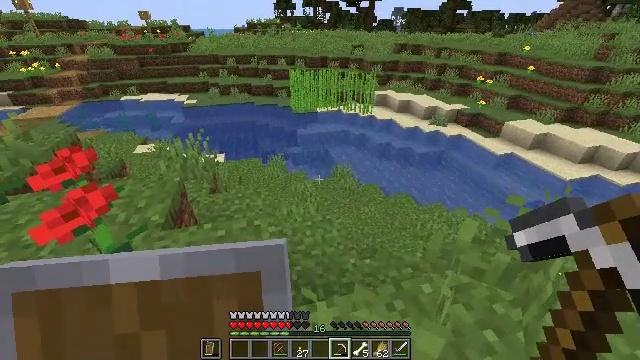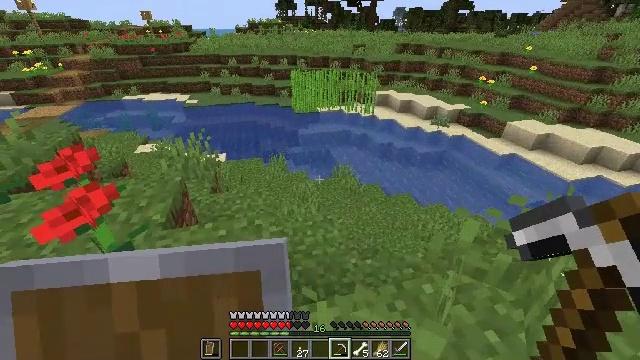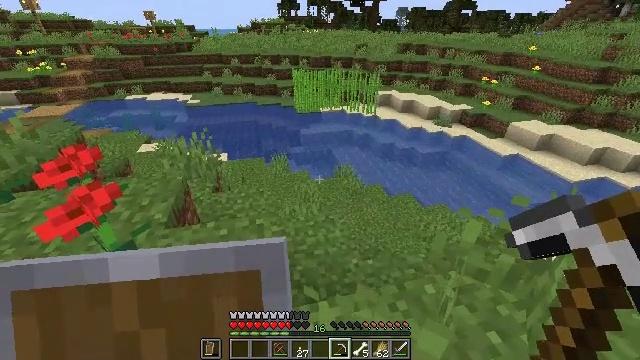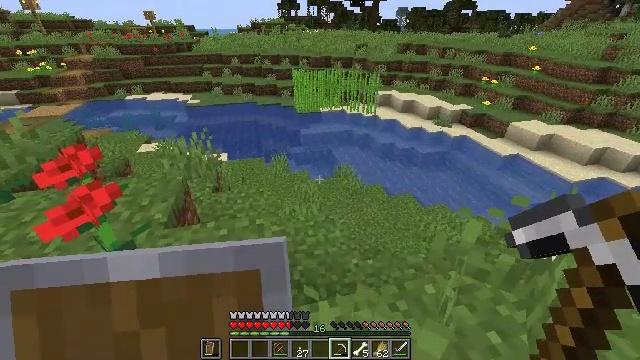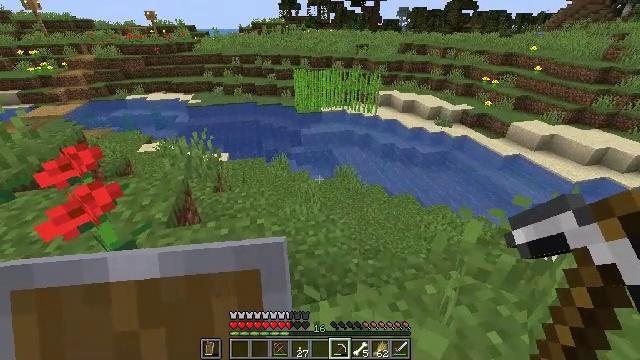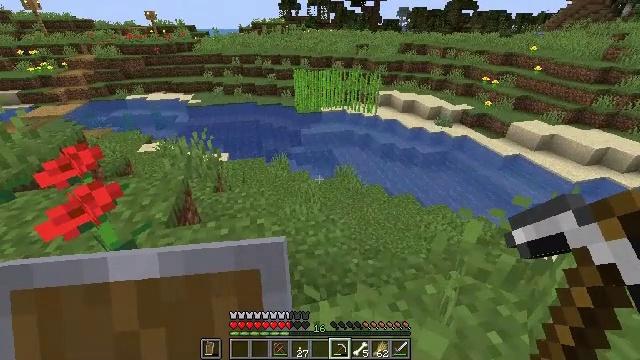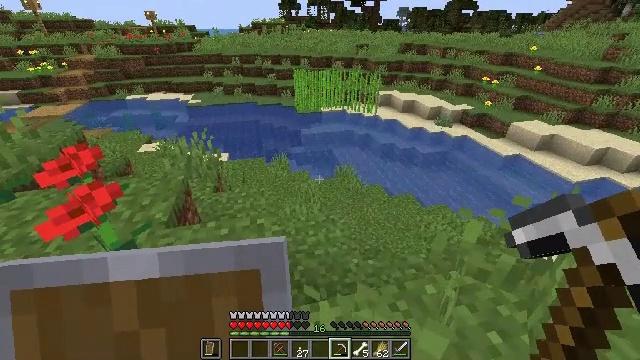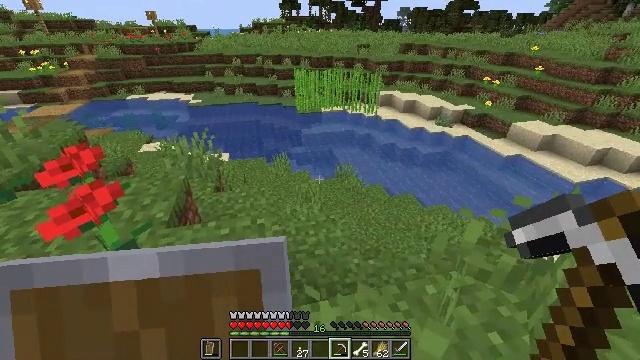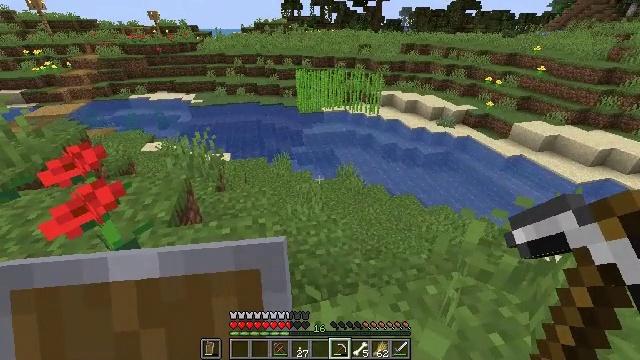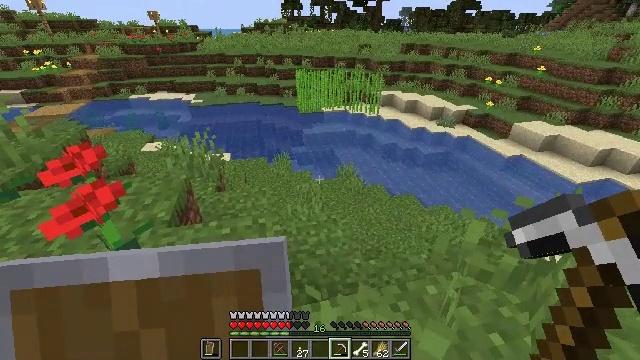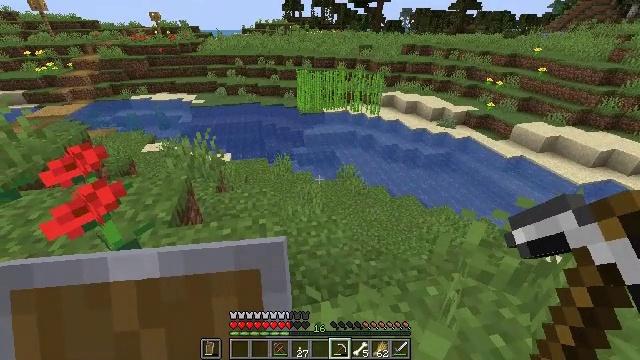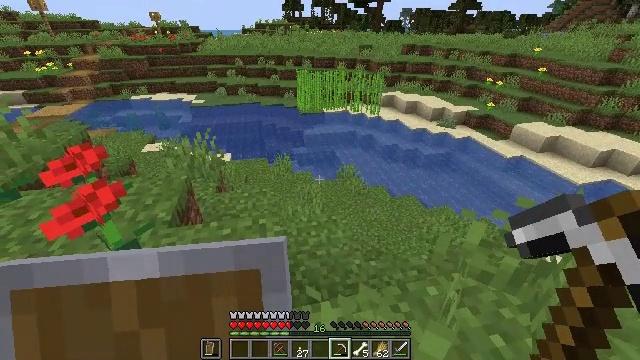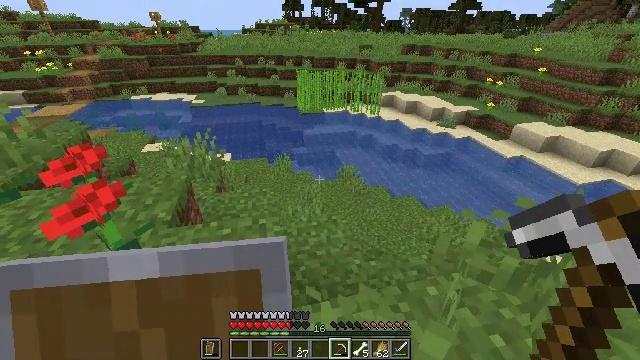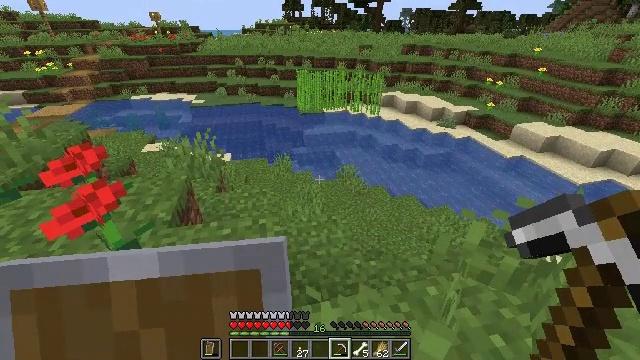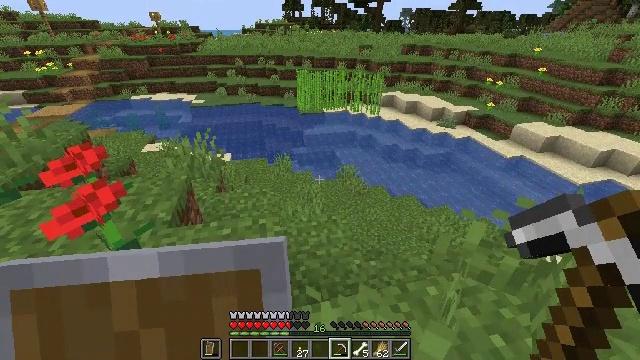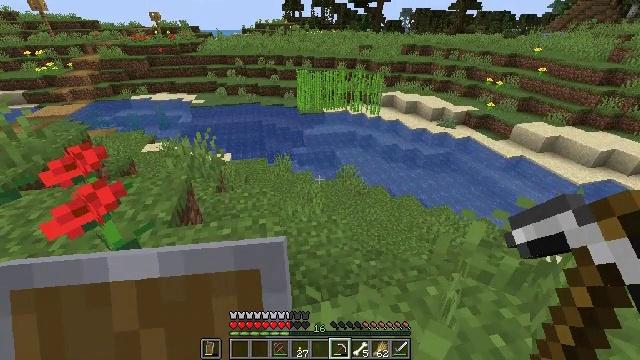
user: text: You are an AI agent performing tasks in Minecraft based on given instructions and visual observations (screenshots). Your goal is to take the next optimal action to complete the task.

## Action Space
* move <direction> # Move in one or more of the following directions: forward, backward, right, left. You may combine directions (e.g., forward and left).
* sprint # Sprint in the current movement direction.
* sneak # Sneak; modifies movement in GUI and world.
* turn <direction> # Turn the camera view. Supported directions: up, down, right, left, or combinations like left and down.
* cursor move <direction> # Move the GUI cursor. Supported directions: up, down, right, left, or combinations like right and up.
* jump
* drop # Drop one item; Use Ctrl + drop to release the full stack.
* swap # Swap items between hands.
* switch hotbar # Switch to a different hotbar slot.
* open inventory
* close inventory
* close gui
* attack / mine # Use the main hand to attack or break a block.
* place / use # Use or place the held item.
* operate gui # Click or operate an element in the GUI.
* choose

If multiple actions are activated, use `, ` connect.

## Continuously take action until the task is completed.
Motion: motion action
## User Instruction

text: Collect the bell.
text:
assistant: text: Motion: no_op
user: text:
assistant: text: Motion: no_op
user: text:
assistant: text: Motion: no_op
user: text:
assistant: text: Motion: no_op
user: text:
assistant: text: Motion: no_op
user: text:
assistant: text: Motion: no_op
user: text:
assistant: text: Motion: no_op
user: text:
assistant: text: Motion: no_op
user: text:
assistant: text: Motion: no_op
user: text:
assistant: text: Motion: no_op
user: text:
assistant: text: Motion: no_op
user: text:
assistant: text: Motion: no_op
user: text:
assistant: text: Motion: no_op
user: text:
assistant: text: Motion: no_op
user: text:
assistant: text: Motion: no_op
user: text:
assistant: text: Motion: no_op
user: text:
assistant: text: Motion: no_op
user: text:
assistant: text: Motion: no_op
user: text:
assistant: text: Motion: no_op
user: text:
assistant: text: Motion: no_op
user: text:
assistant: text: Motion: no_op
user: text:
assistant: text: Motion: no_op
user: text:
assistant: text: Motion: no_op
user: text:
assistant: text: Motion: no_op
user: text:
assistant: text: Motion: no_op
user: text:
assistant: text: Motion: no_op
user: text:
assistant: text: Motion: no_op
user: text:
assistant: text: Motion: no_op
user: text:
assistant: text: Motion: no_op
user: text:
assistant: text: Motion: no_op